Question: Im trying to solve this problem for about 2 hours. So Im glad for every possible answer.
Ive got a custom ListViewAdapter and it takes his content from an Array. But I have 19 Arrays and I want to change the Content(therefor the Array) based on which date the User clicks(there is a Calendar on the top with 19 Dates).
Here is a picture:

So by default ervy time you open the App the content from the "date_1" Array will be shown(for the 25. in the calender). And when you click on an other date the content from the Array belonging to this date will be shown(e.g. 26. -> date_2, 27. date_3 and so on).
Every Array has to get load from the resources and is saved in a single Array Variable.
I can't change the Array. Here is my code:
'''
// this is the Array Variable:
String[] day_chosen;
@Override
public void onCreate(Bundle savedInstanceState) {
super.onCreate(savedInstanceState);
setContentView(R.layout.calender);
[...]
prepareArrayLits();
lview3 = (ListView) findViewById(R.id.listView1);
adapter = new ListViewCustomAdapter(this, itemList);
lview3.setAdapter(adapter);
lview3.setOnItemClickListener(this);
}
public void onItemClick1(AdapterView<?> arg0, View arg1, int position, long id) {
// TODO Auto-generated method stub
}
/* Method used to prepare the ArrayList,
*/
public void prepareArrayLits()
{
// this is where the Arrays get loaded from the resource:
day_chosen = getResources().getStringArray(R.array.date_1);
//this Array is not relvant:
String[] sports = getResources().getStringArray(R.array.sports_array);
itemList = new ArrayList<Object>();
for (int counter = 0; counter < day_chosen.length; counter+=4){
int Intparser = Integer.parseInt(day_chosen[counter+1]);
AddObjectToList(imgid(Intparser), sports[Intparser],day_chosen[counter],day_chosen[counter+3], backgroundbox(Intparser)) ;
}
}
// Add one item into the Array List
public void AddObjectToList(int image, String title, String desc, String time, int backbox)
{
bean = new ItemBean();
bean.setBackBox(backbox);
bean.setTime(time);
bean.setDescription(desc);
bean.setImage(image);
bean.setTitle(title);
itemList.add(bean);
}
[...]
}
public void onItemClick(AdapterView<?> arg0, View arg1, int arg2, long arg3) {
// TODO Auto-generated method stub
}
// the onClick Events for every date:
public void onClick(View v) {
// TODO Auto-generated method stub
switch(v.getId()){
case R.id.d_1 :
// I tried to change the Array from here(But it didn't work):
day_chosen = getResources().getStringArray(R.array.date_1);
break;
case R.id.d_2 :
day_chosen = getResources().getStringArray(R.array.date_2);
break;
[...]
}
}
'''
- I set up a Global Class but it didn't work- I tried to set up getters and setters. But also didn't work
I don't know how to solve this. Every possible solution is appreciated, Thanks.
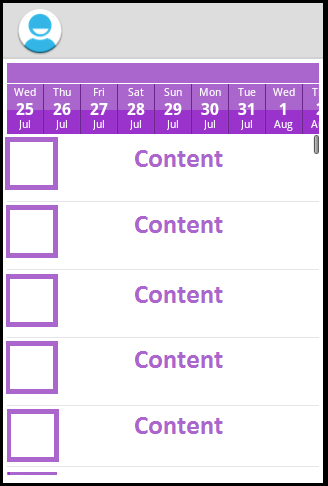
Answer: I don't know how you exactly implements your Adapter but did you call 'yourAdapter.notifyDataSetChanged()' when your list content is changed?